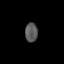
Tissue: lung
Cell type: T cells
Senescence score: 0.2161
Nuclear area (px): 238
Mean DAPI intensity: 88.378